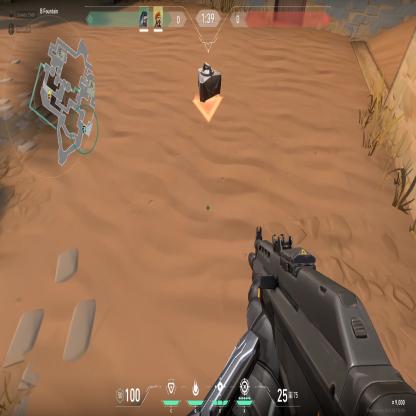
Label: dropped spike